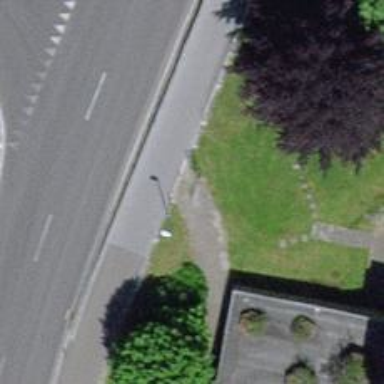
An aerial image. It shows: Double cycle barrier is in place.